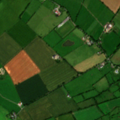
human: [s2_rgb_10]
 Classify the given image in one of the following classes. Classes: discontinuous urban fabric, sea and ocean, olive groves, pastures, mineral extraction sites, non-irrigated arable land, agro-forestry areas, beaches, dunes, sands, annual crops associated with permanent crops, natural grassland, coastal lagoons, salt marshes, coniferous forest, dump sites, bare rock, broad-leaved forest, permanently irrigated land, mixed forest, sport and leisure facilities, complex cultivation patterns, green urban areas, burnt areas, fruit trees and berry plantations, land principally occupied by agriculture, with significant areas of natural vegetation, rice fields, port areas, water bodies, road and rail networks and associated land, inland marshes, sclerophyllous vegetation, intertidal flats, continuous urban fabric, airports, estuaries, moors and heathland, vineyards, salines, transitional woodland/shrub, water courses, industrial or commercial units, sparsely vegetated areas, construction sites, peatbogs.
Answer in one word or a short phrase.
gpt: non-irrigated arable land, pastures